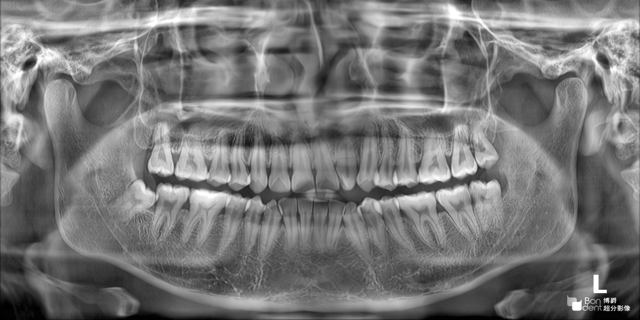
adult